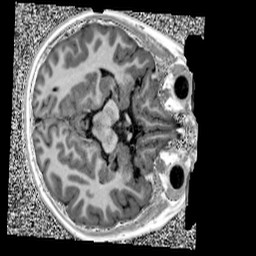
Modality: UNIT1
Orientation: axial
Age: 9
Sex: male
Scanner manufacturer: siemens
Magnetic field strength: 3 T
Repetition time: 4 s
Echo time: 0.00303 s